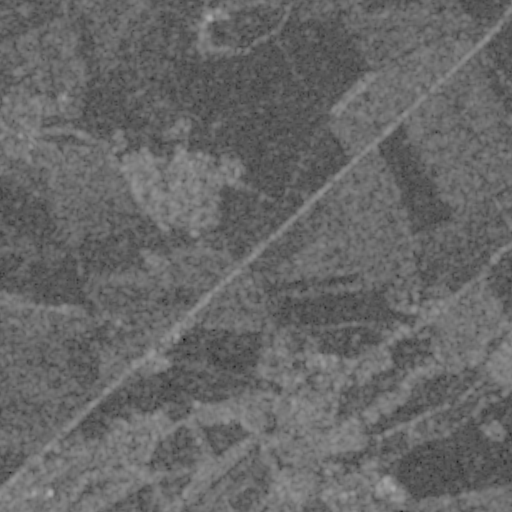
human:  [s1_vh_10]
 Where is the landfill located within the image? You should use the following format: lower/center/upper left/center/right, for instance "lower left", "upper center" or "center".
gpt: The landfill is located in the upper center of the image.
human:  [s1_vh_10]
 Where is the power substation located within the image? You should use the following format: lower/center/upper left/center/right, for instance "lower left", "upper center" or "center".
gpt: The power substation is located in the lower center of the image.
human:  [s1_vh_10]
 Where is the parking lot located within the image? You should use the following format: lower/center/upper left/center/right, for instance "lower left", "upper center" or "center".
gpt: There is no parking lot in the image.

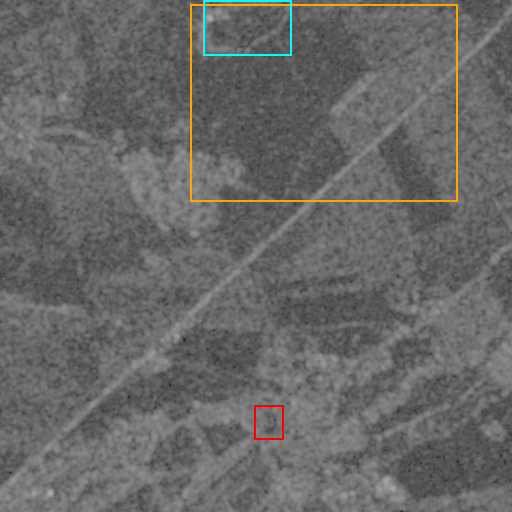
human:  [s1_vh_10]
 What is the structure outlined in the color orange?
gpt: The structure outlined in orange is a crop field.
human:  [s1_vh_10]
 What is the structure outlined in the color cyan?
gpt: The structure outlined in cyan is a landfill.
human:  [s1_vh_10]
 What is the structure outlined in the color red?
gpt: The structure outlined in red is a park.
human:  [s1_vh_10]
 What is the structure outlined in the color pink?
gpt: There is no pink outline.